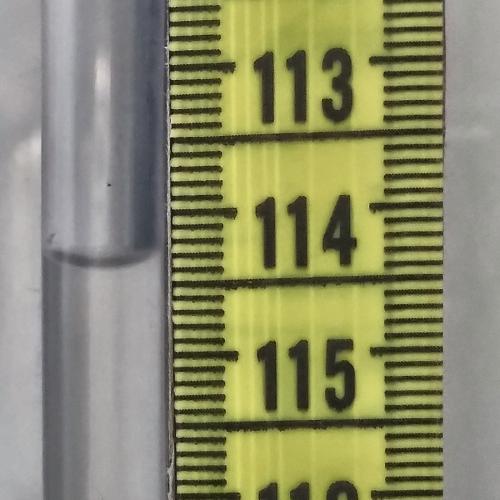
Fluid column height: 114.3 cm